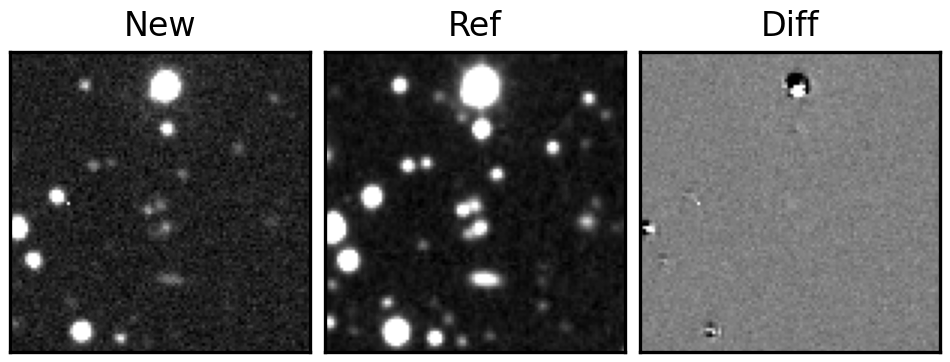
Label: real